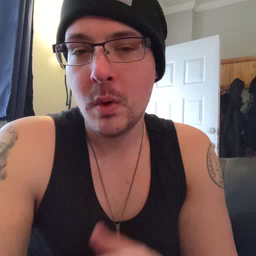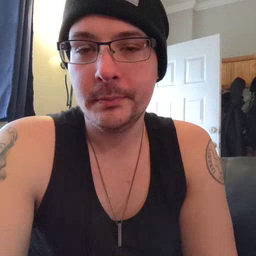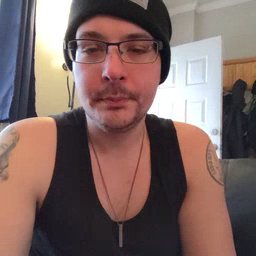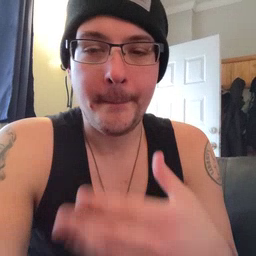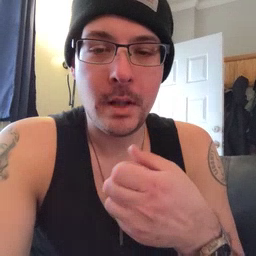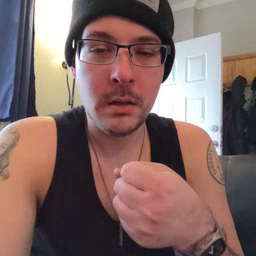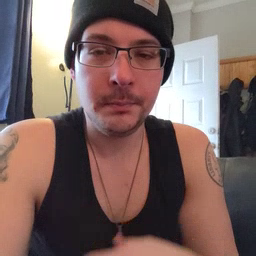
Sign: milk